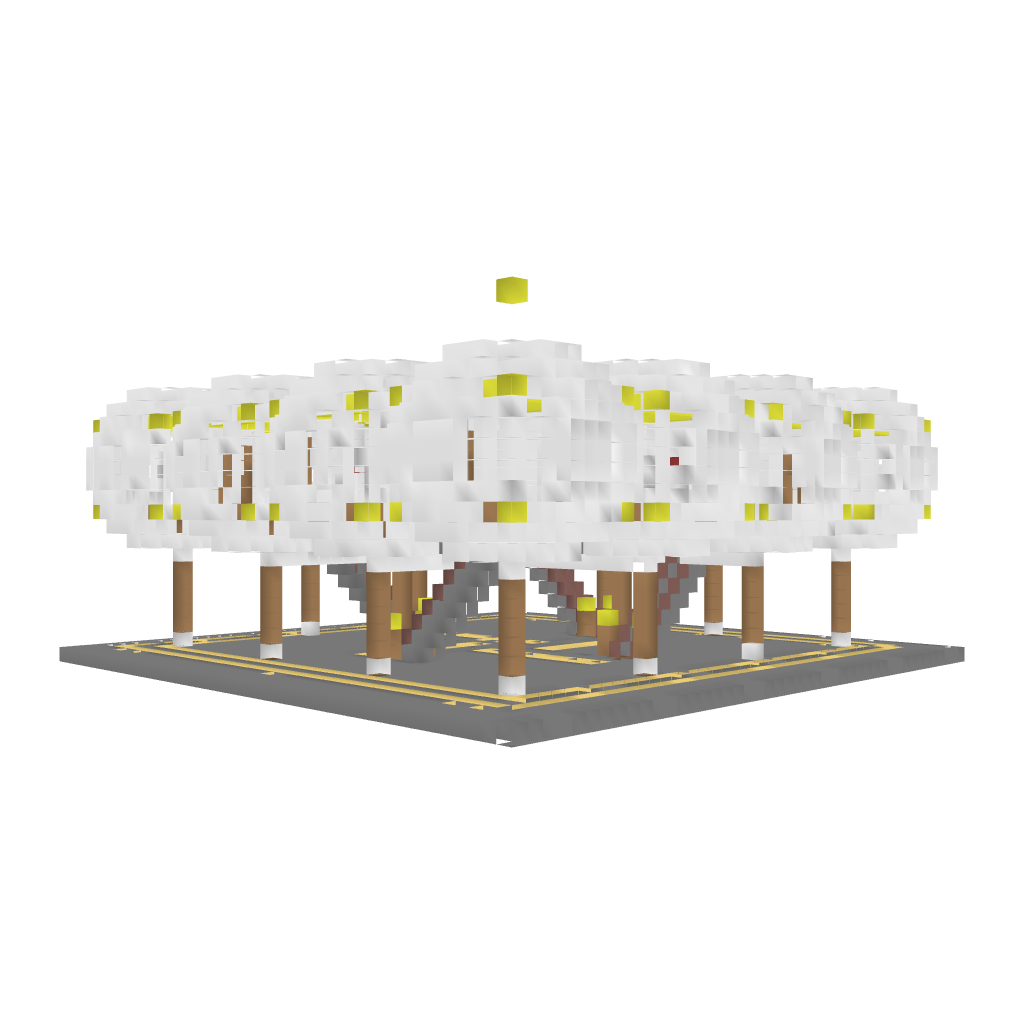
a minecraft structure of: Golf Ball House good quality